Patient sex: M
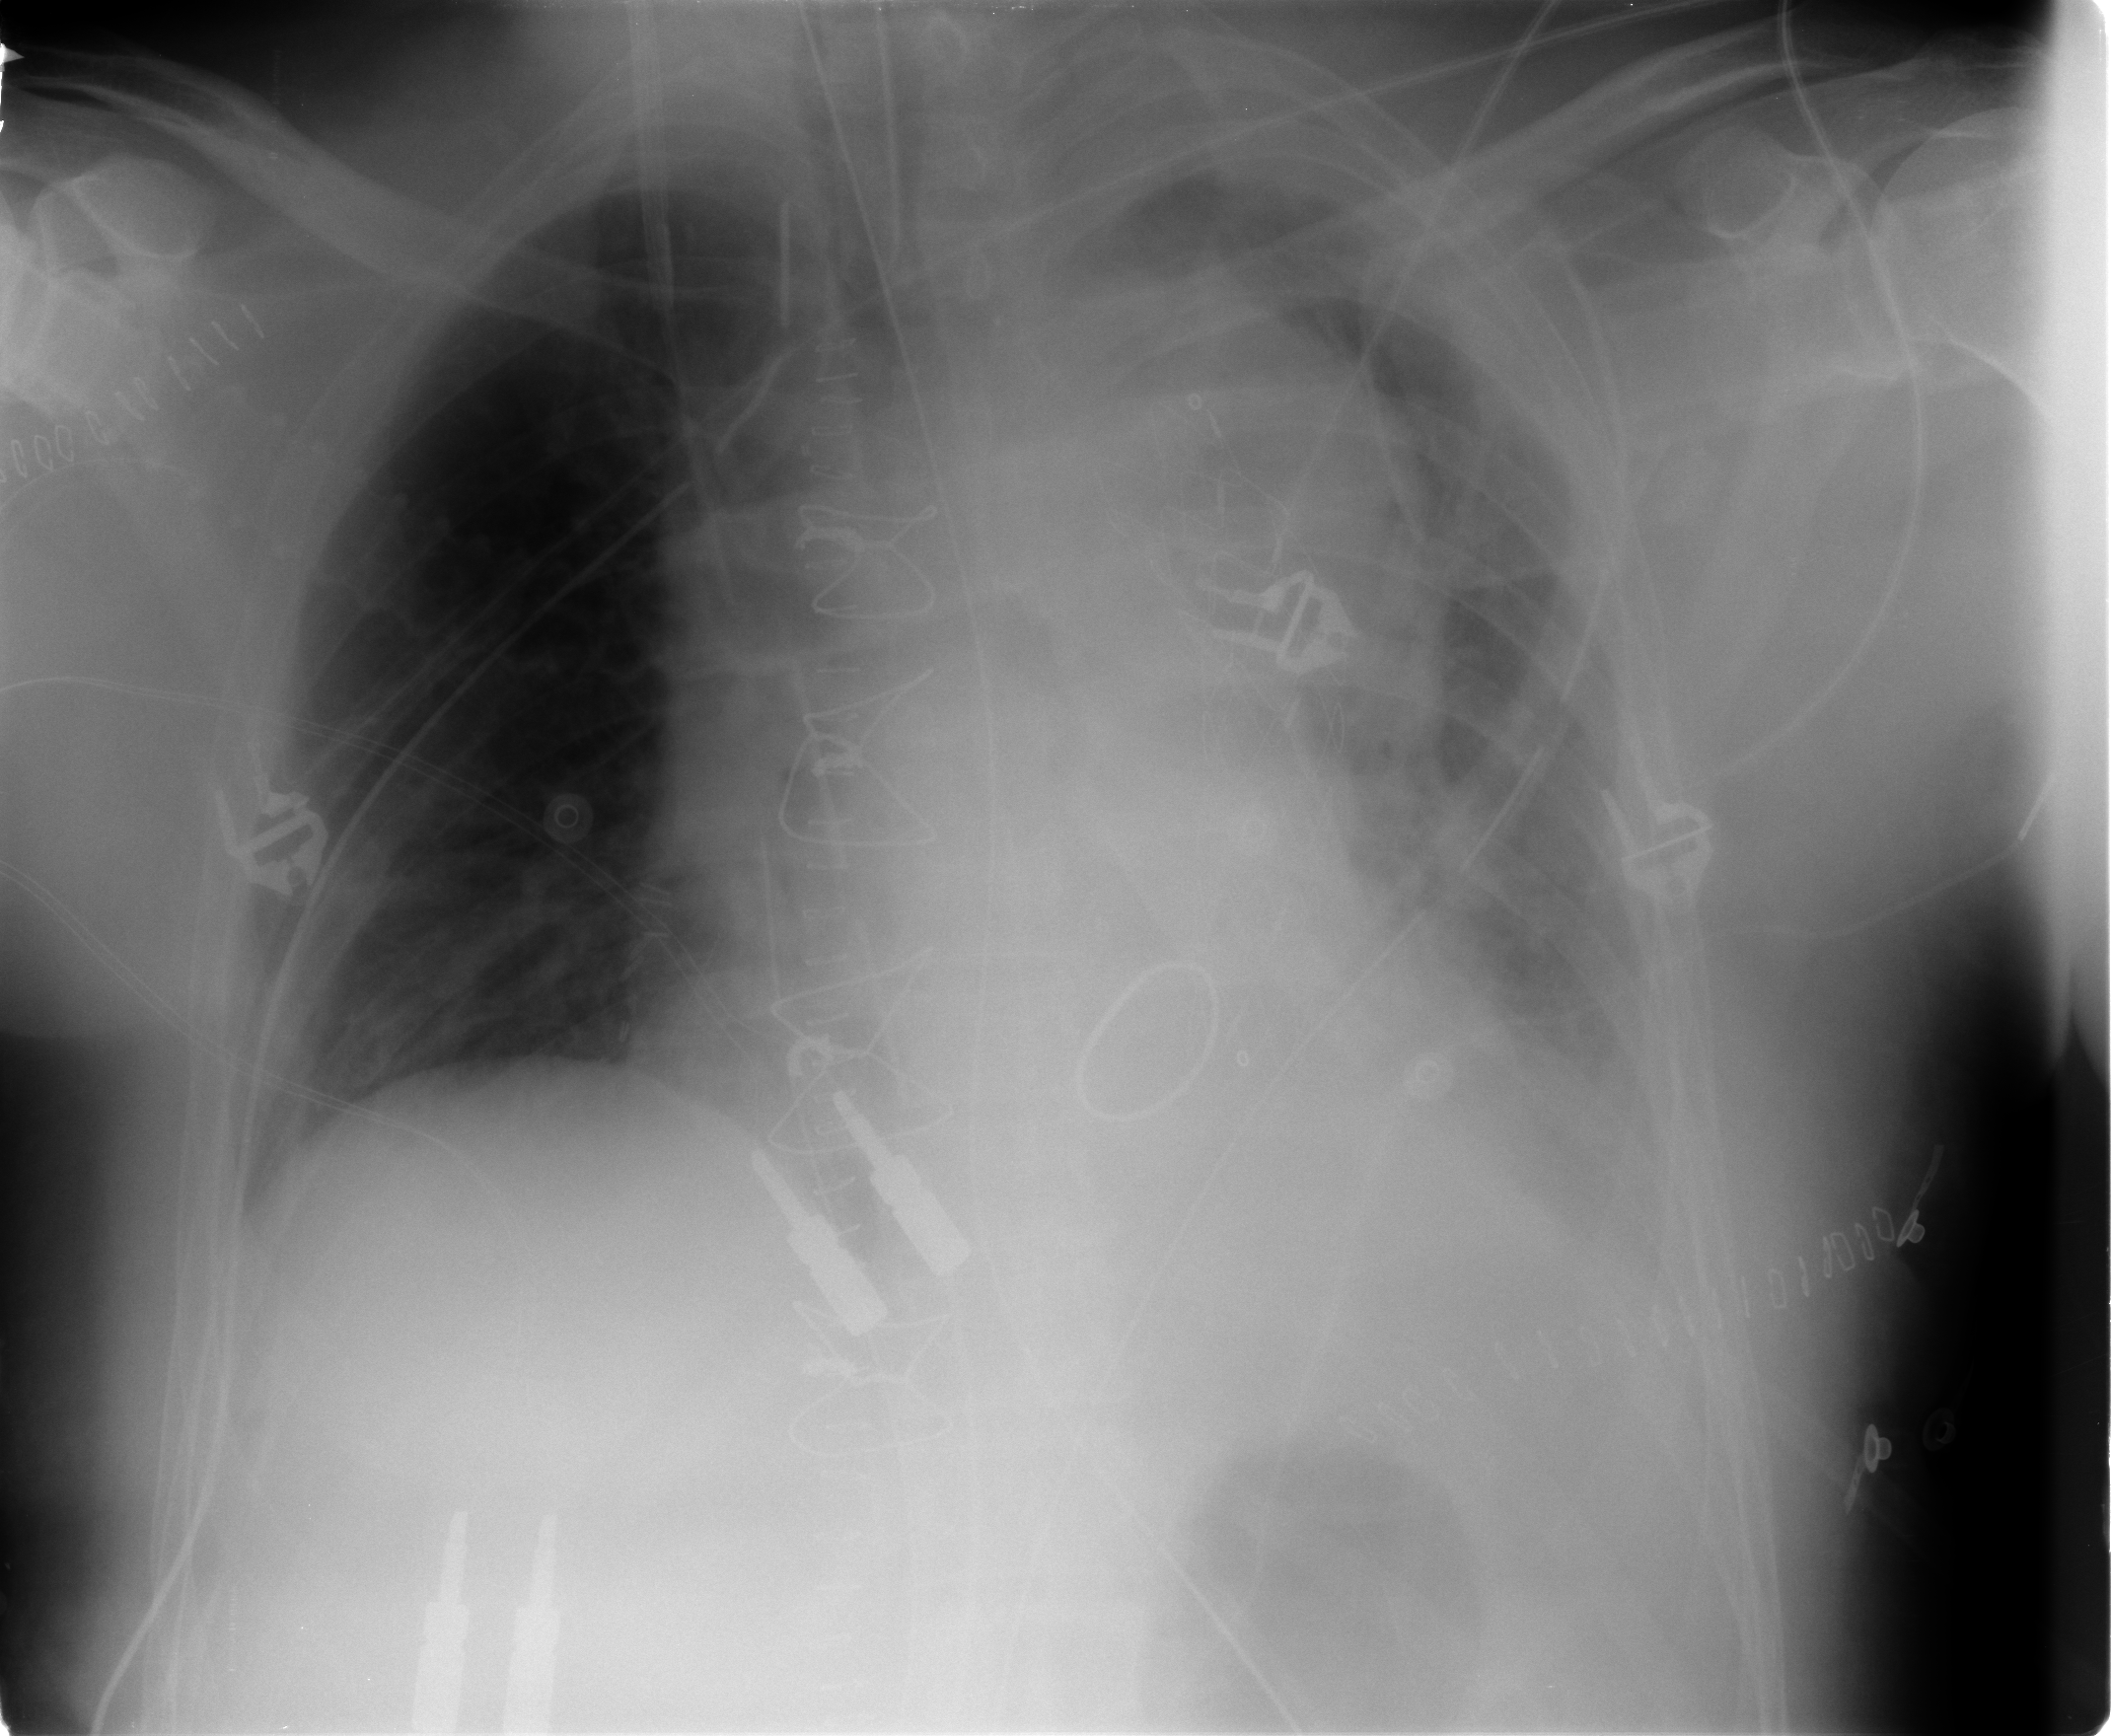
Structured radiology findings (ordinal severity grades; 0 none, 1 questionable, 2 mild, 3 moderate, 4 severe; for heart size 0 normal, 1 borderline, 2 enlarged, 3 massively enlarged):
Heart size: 0
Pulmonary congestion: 2
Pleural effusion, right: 1
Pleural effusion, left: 2
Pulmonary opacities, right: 0
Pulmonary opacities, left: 1
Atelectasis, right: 2
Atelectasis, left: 2